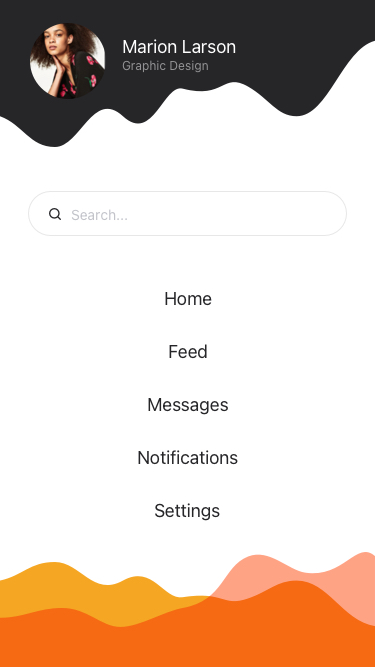
Text in this UI design:
Search...
Notifications
Settings
Messages
Feed
Home
All of Me
John Legend
Marion Larson
Graphic Design